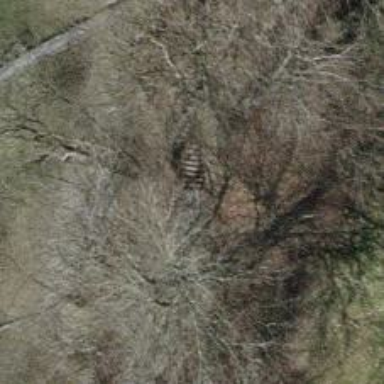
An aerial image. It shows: Set of steps with ground surface.